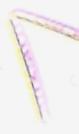
Label: Thalassionema